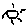
Label: sun